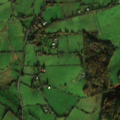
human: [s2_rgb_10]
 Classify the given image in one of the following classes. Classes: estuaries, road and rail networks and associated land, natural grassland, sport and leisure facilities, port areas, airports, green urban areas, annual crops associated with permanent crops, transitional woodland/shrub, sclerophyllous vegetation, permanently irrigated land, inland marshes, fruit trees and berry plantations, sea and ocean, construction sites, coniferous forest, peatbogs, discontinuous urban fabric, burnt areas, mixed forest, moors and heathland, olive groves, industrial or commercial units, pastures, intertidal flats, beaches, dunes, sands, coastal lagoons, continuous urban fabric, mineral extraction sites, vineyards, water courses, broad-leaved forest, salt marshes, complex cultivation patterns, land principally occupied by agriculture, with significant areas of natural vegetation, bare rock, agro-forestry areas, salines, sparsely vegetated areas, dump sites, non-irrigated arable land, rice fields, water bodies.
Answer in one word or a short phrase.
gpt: pastures, mixed forest